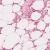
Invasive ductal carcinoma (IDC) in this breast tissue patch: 0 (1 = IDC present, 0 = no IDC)